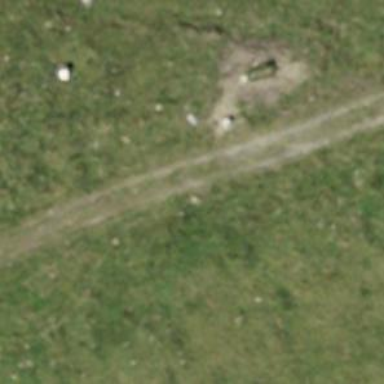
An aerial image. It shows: Gravel track road.